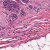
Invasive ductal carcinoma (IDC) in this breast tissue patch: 0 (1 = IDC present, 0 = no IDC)